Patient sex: M
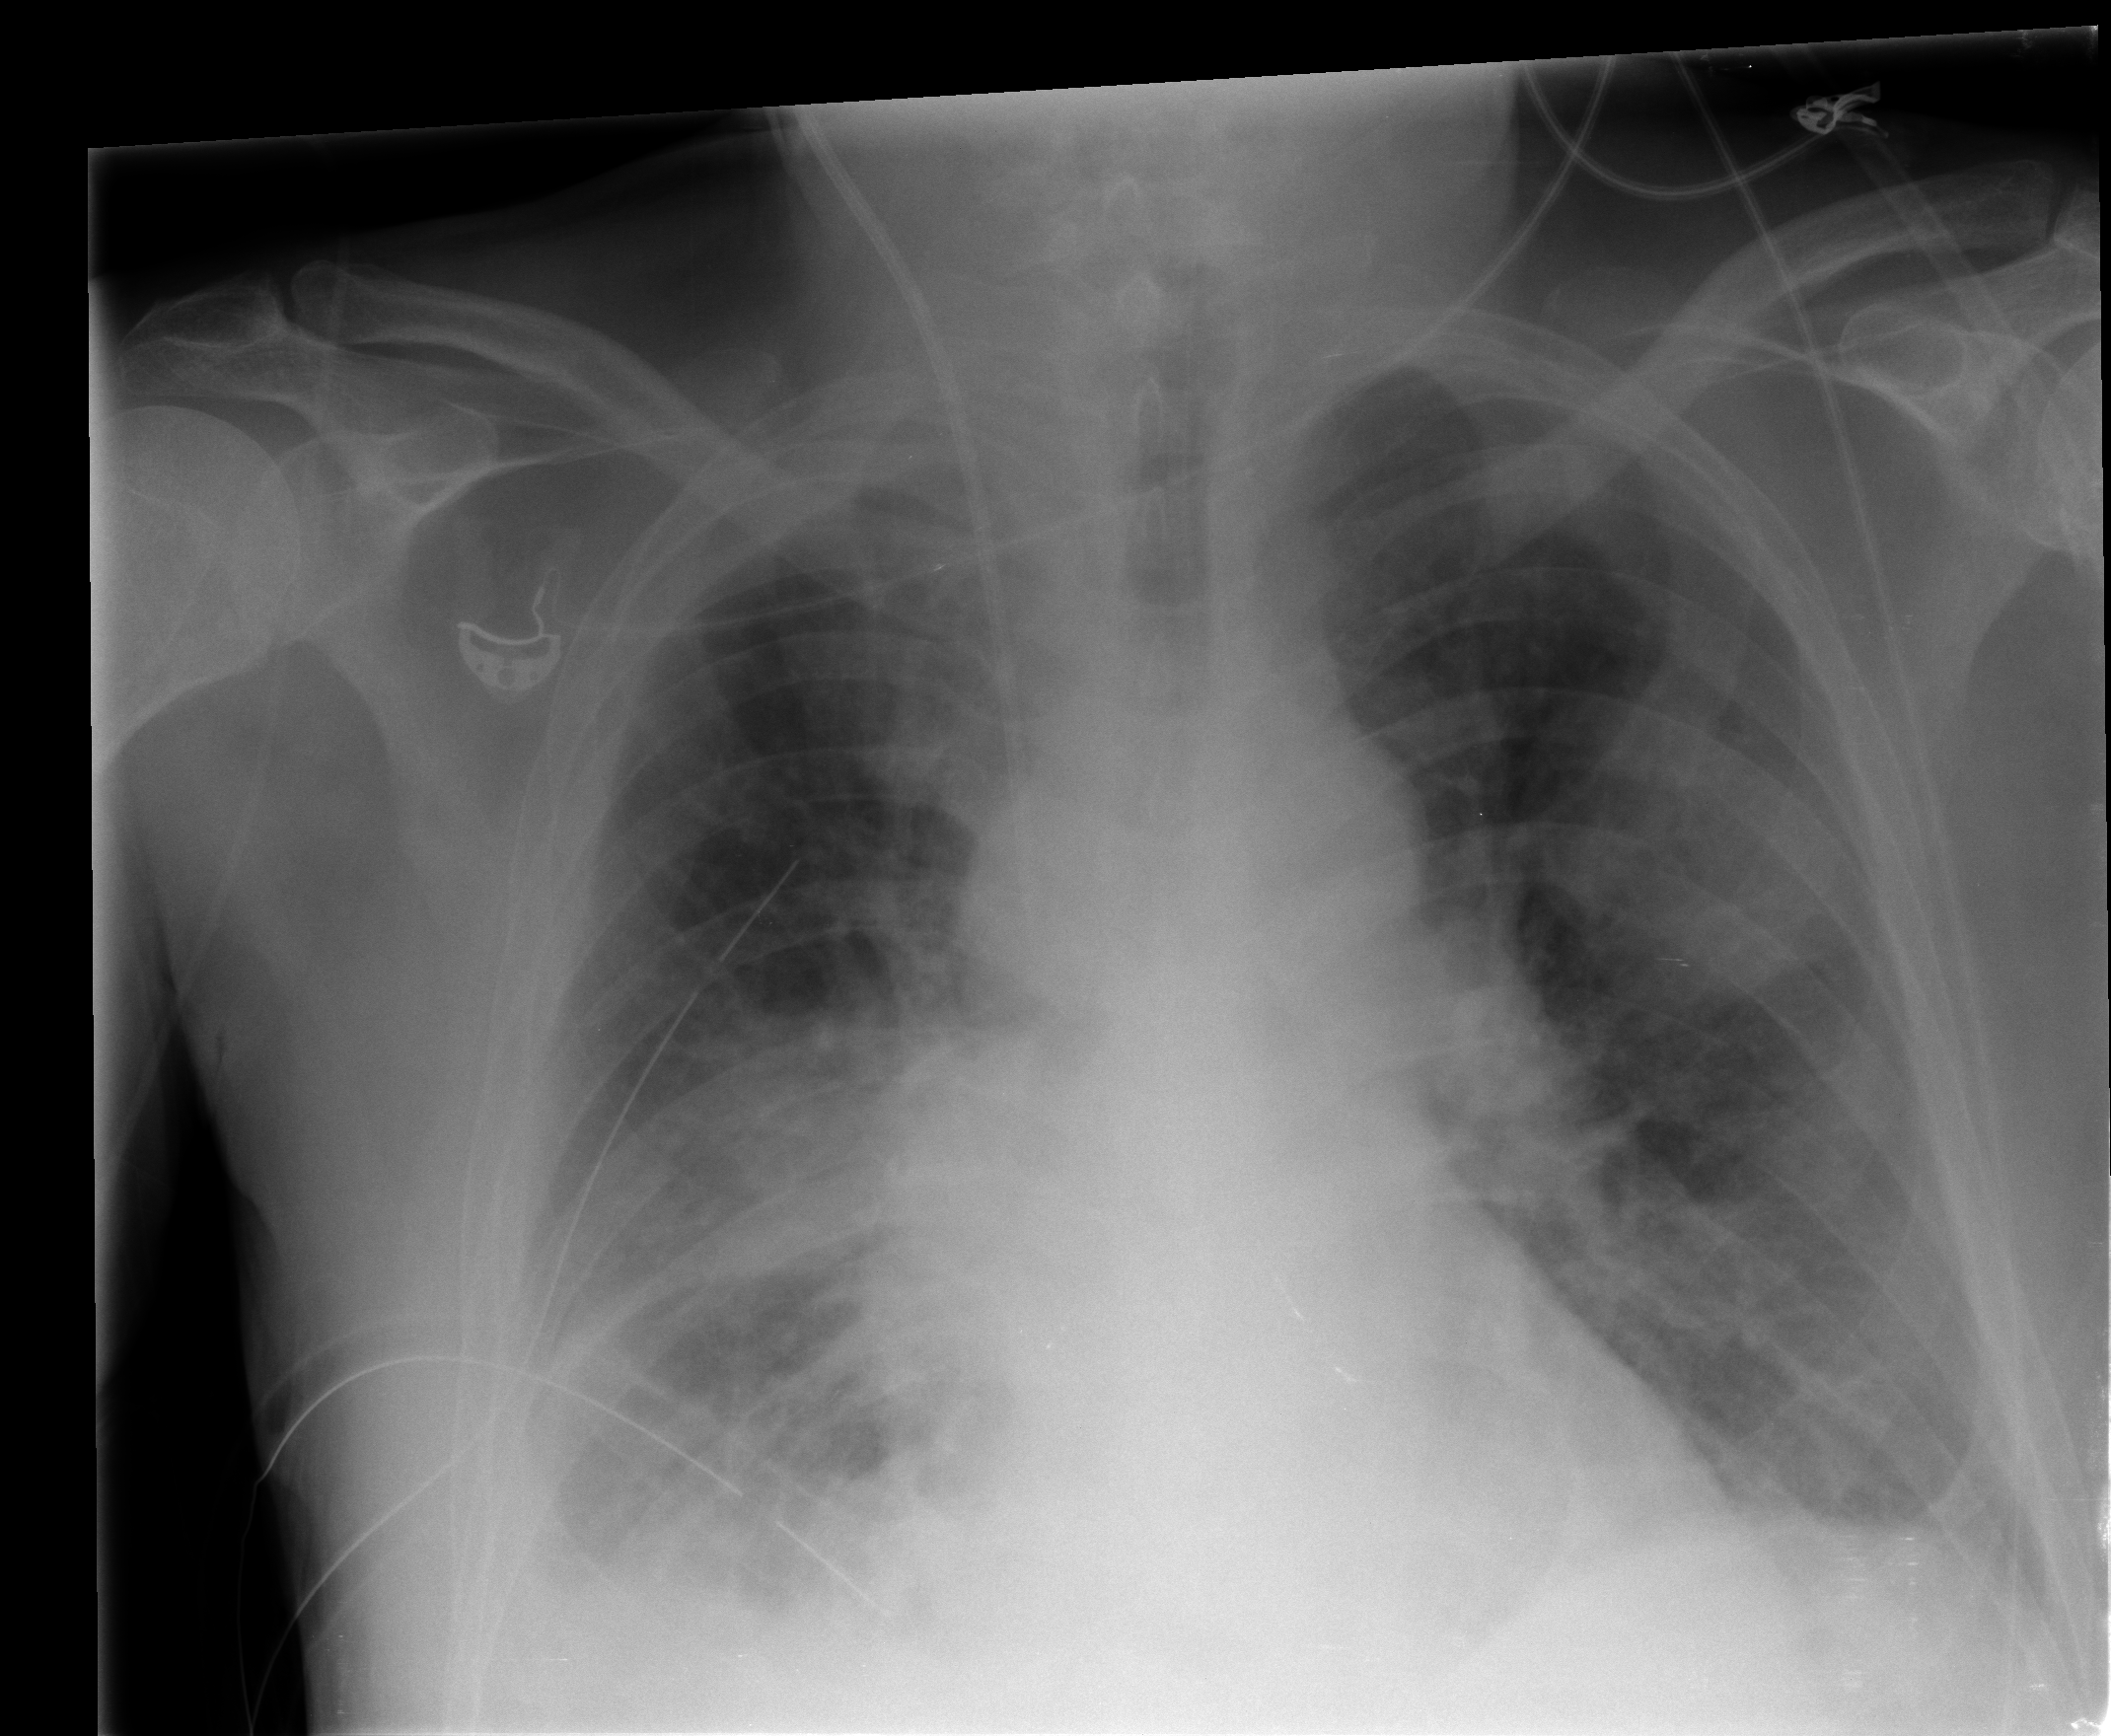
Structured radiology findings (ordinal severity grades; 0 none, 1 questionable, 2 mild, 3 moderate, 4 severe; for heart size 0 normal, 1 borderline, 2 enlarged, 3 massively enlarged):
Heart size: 0
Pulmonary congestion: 0
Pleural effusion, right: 2
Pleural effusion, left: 2
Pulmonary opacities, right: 0
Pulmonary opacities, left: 0
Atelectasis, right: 2
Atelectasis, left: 2